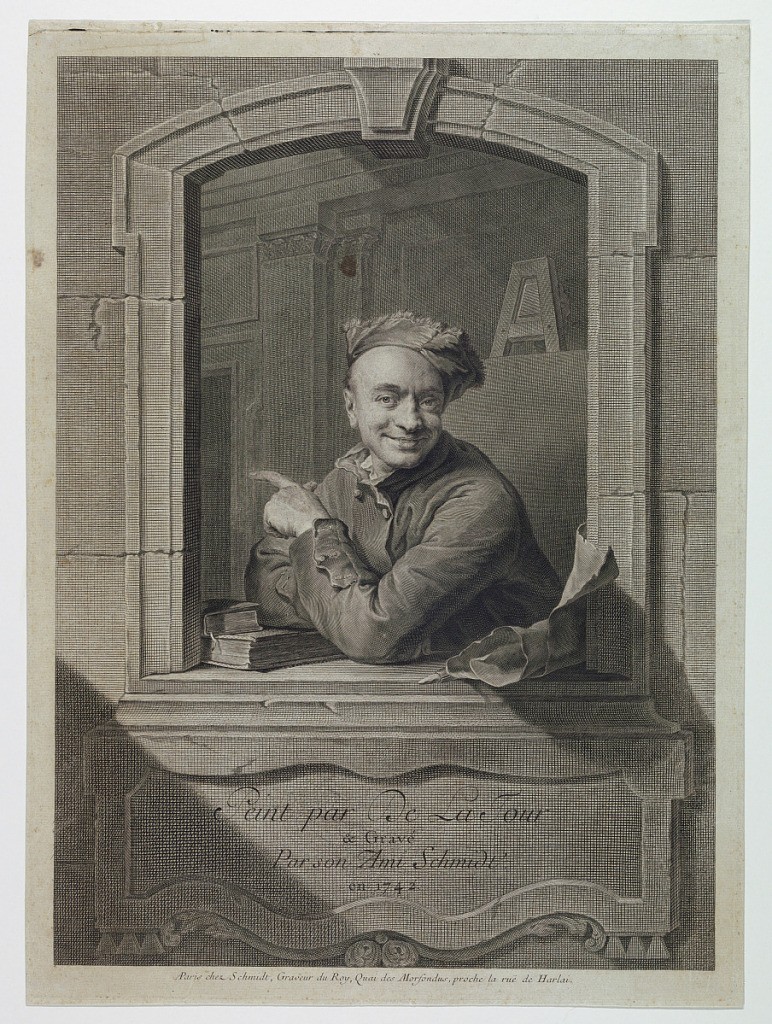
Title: Self-Portrait of Maurice-Quentin de La Tour
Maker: Georg Friedrich Schmidt, French school, 1712 - 1775
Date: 1742
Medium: Engraving on paper
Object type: Print
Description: Bust-length portrait of the artist, turned toward the left, looking out at the spectator. Enclosed in the architectural enframement of a window, his left arm rests on the sill, the hand pointed to the left. Inscription below, in frame: "Peint par De La Tour/et Gravé/Par son ami Schmidt/en 1742." Address in margin below.